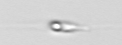
Label: flagellate_morphotype3